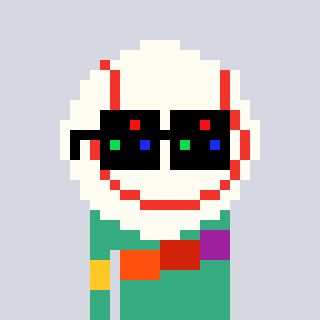
a pixel art character with square black sunglasses, a baseball ball-shaped head and a teal-colored body on a cool background